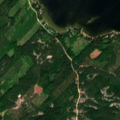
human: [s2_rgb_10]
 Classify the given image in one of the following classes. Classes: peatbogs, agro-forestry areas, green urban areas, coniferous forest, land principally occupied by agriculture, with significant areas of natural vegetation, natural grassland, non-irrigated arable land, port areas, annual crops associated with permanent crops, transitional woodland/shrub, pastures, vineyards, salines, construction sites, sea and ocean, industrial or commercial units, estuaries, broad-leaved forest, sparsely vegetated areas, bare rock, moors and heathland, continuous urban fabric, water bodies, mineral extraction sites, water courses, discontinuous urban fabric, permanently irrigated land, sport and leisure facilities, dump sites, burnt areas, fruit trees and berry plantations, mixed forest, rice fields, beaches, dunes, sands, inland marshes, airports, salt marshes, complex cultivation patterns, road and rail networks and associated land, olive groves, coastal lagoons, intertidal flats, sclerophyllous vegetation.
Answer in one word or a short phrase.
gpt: coniferous forest, sea and ocean